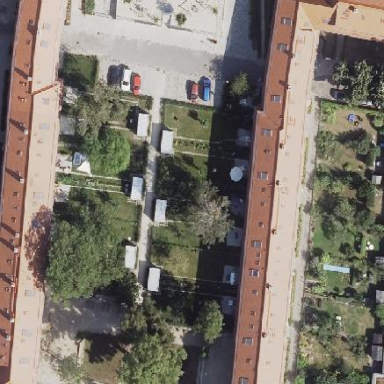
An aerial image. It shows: Residential garden.